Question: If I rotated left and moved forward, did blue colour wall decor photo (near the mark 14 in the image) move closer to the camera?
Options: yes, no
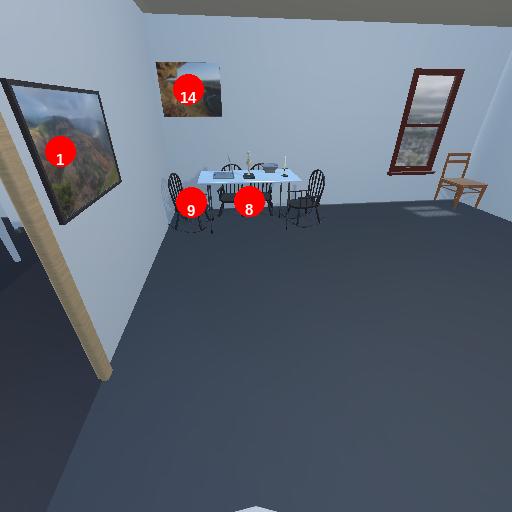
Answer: yes